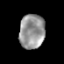
Tissue: prostate
Cell type: T cells
Senescence score: 0.3218
Nuclear area (px): 857
Mean DAPI intensity: 150.596